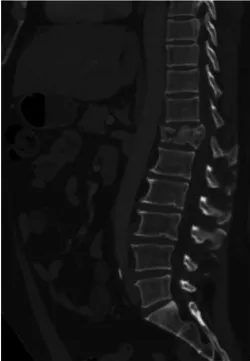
CT scan images of thoracolumbar spine demonstrating spinal fracture. (A) Sagittal CT scan showing T12 fracture with comminuted vertebral body.
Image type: radiology (ct)